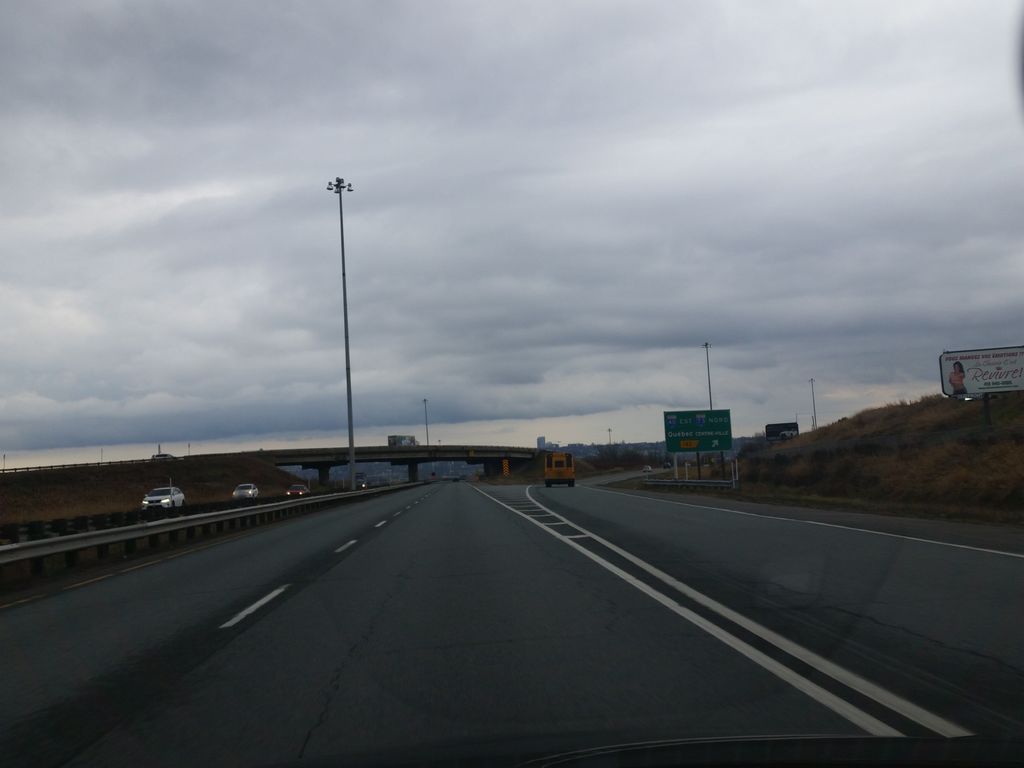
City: quebec_city